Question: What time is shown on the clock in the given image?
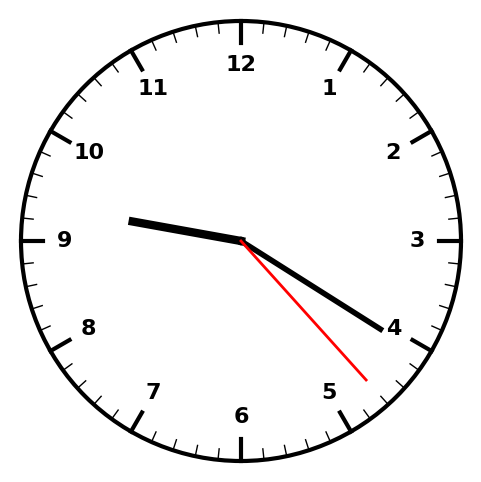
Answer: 09:20:23